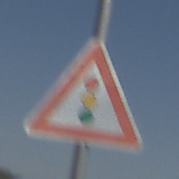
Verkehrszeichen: Lichtzeichenanlage
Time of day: Midday
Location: Outdoor (RoadRail)
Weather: Clear
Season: Summer
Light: Natural